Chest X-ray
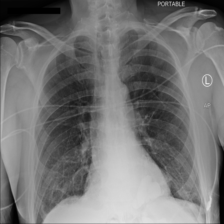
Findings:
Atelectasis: negative
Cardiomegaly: negative
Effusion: negative
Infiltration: negative
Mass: negative
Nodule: negative
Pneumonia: negative
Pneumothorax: negative
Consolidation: negative
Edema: negative
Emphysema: negative
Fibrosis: negative
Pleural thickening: negative
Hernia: negative